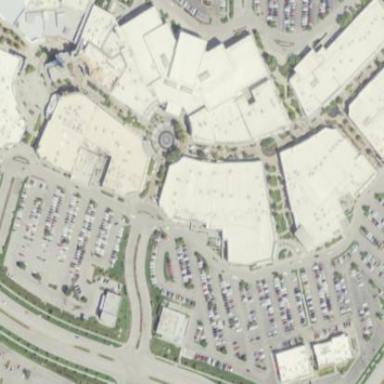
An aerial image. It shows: Retail area.